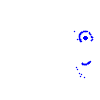
Particle: pion